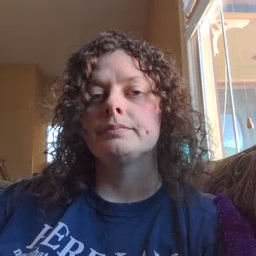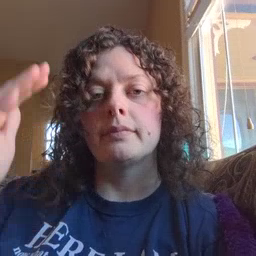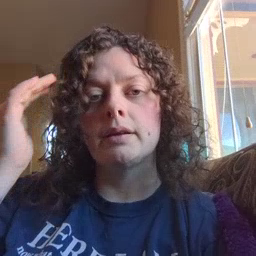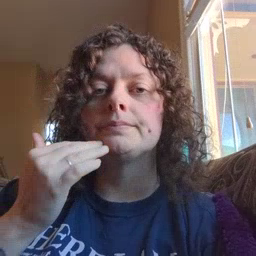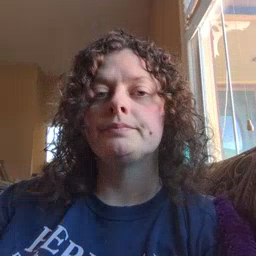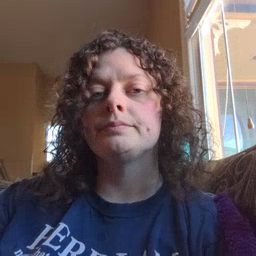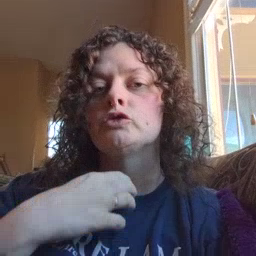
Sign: head